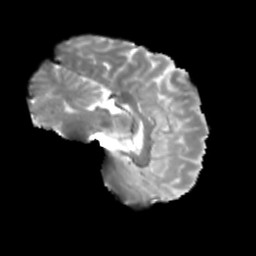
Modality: T2w
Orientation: sagittal
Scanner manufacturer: siemens
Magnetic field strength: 3 T
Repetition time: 4 s
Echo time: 0.0594 s